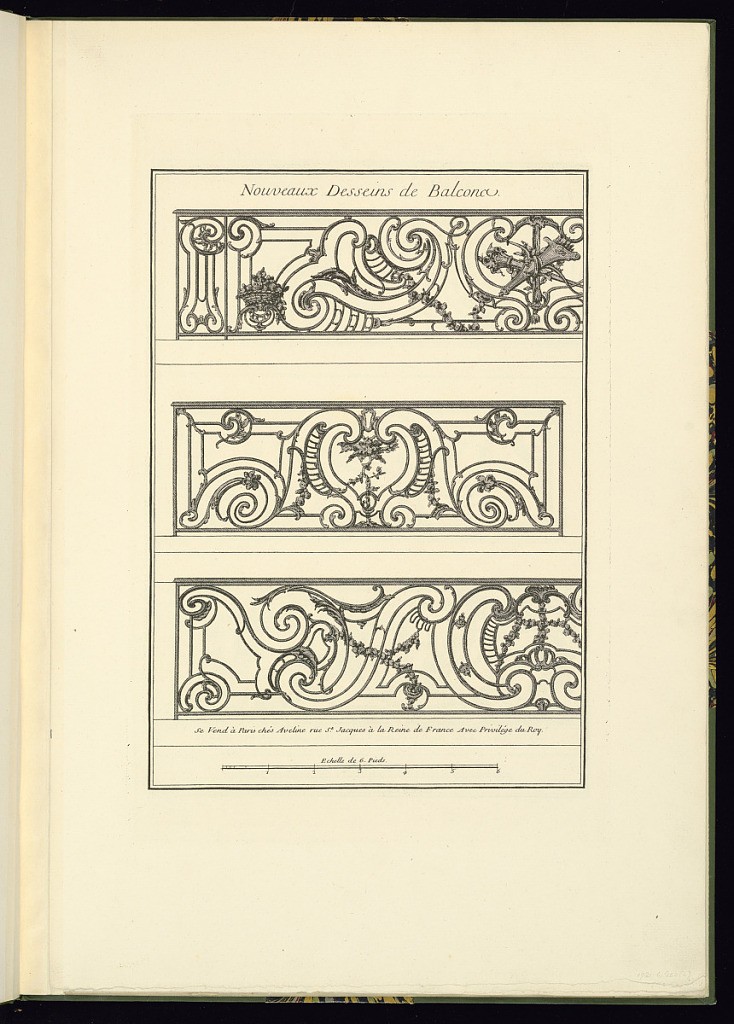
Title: Nouveaux Desseins de Balcons
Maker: Pierre Edme Babel, French, 1720–1775
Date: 1890–1910
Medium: Facsimile of the original etching (photomechanical or lithography)
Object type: Print
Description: Three designs for wrought iron or metalwork balcony balustrades featuring scrolling leaves, c-scrolls, s-scrolls, festoons of flowers, baskets of flowers, a flaming torch, and a quiver of arrows. The plate is titled, with a scale below. This is a late 19th-early 20th-century reproduction from a series first published between 1738-1743.